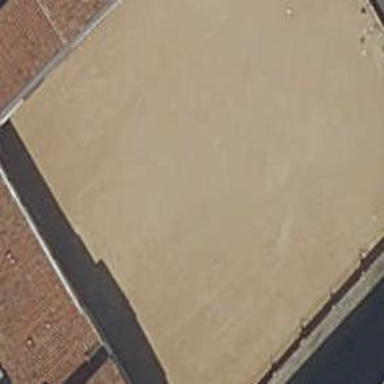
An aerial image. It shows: Concrete futsal pitch.